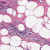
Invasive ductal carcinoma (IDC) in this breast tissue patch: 1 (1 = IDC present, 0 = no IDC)